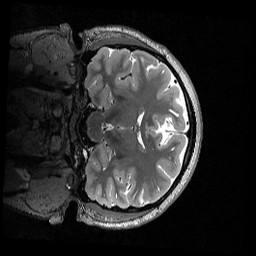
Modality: T2w
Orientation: coronal
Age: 22
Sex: female
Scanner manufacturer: siemens
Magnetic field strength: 3 T
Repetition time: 3.2 s
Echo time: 0.566 s